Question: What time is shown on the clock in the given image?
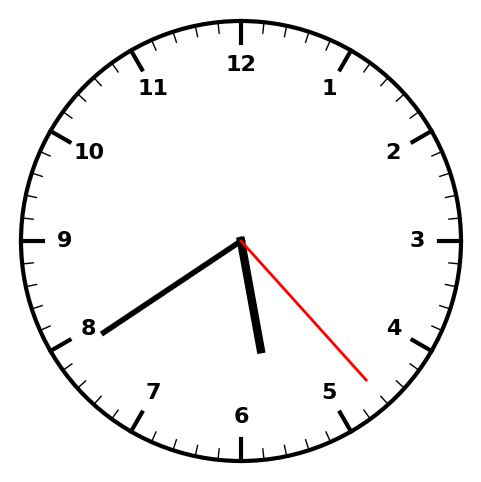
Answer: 05:39:23